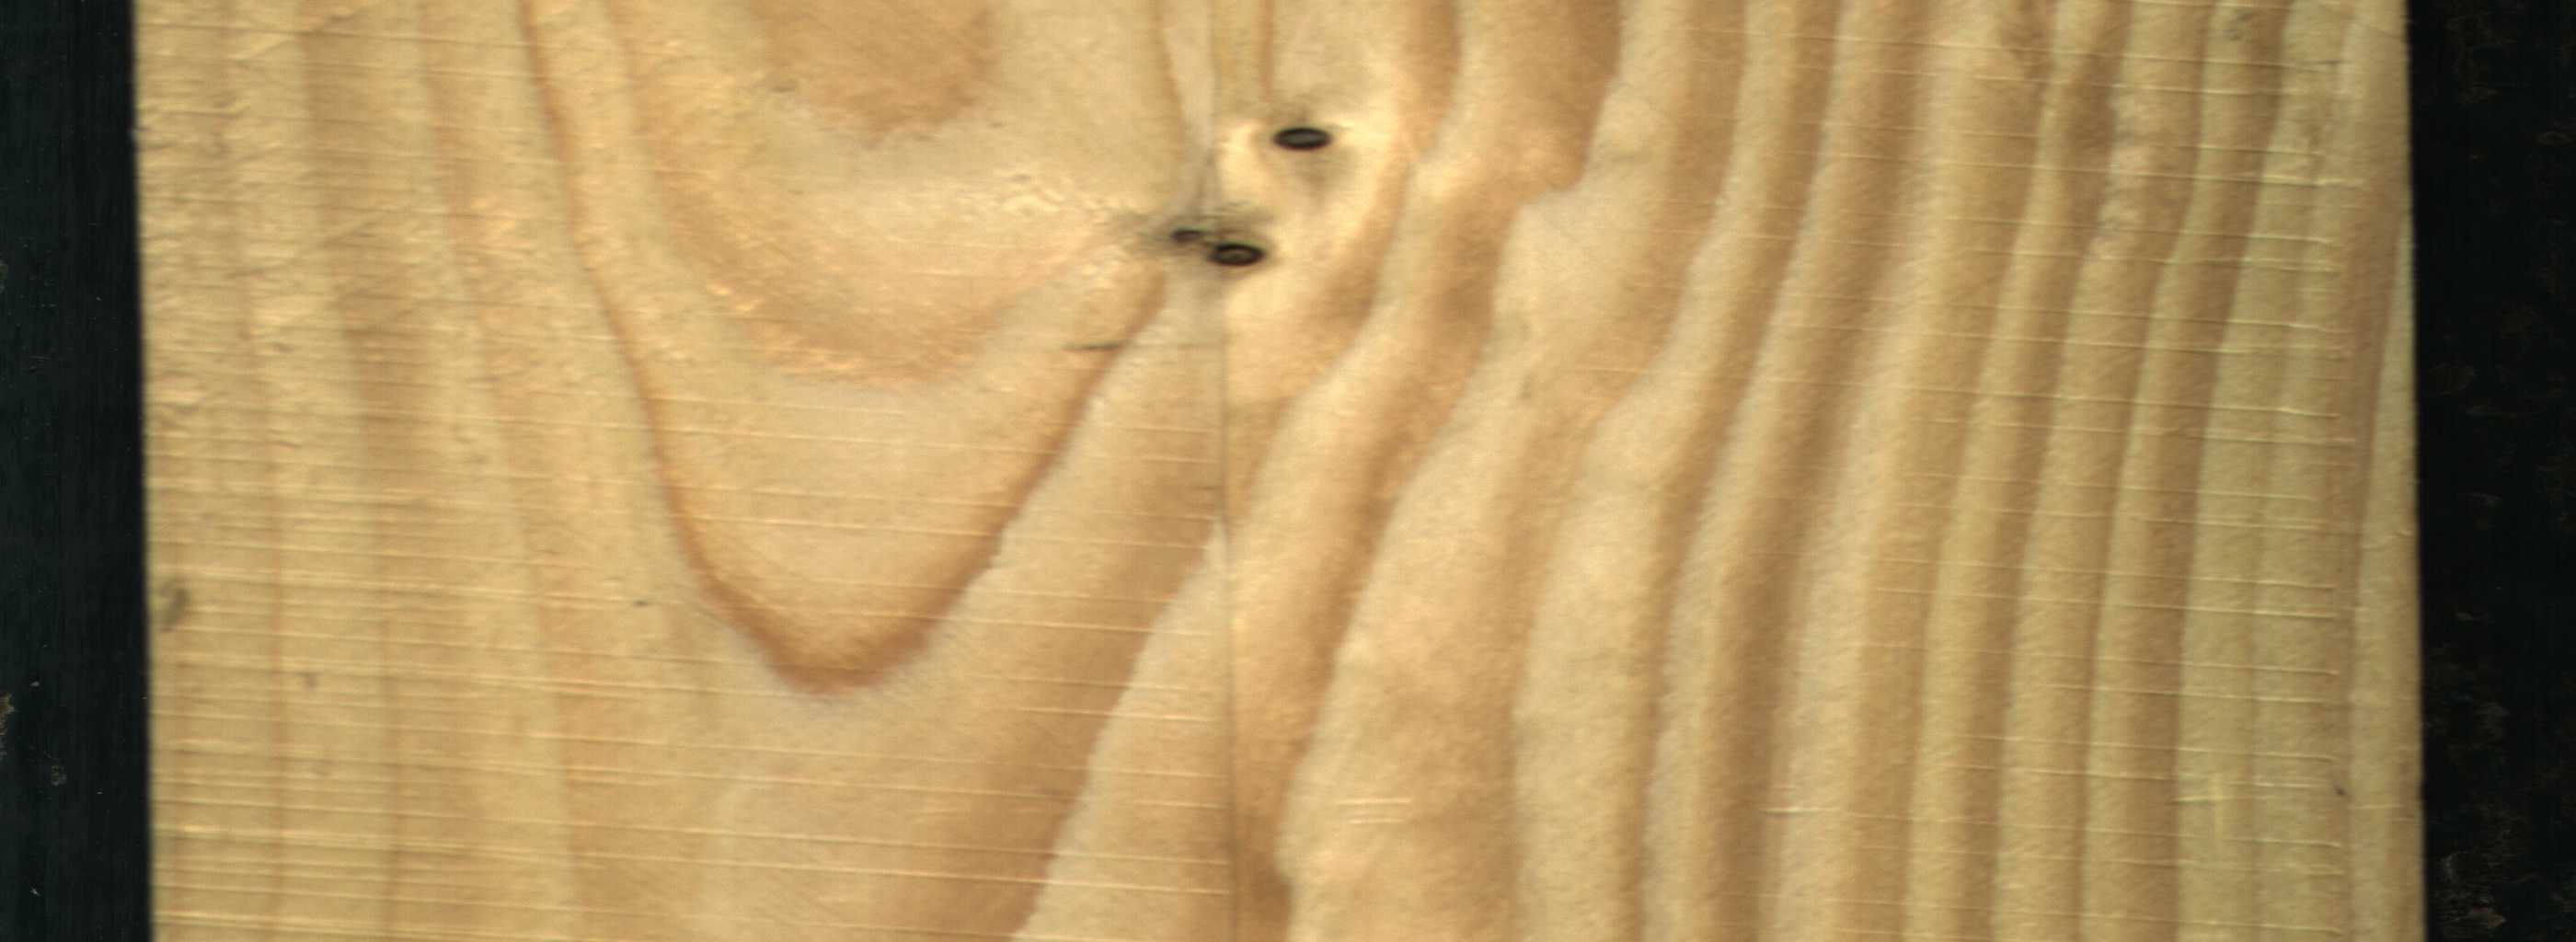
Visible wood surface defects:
Dead_Knot
Dead_Knot